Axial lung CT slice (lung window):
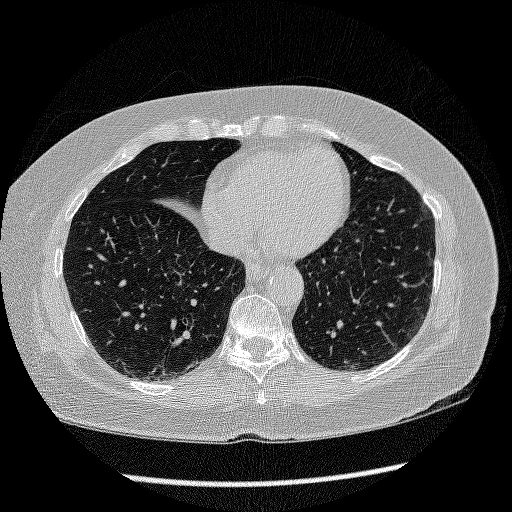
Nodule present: no